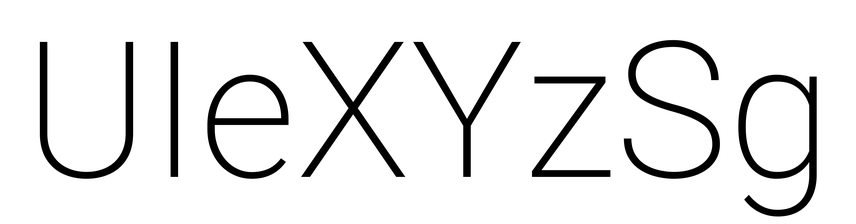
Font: Roboto_ExtraLight